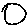
Label: circle